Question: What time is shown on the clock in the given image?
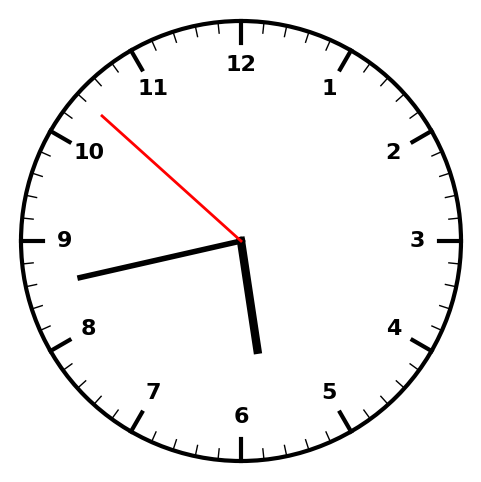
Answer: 05:42:52